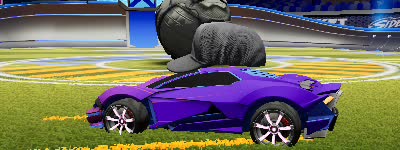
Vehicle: werewolf